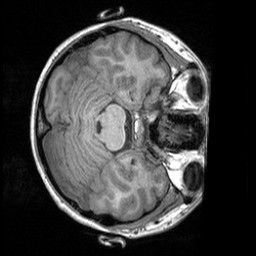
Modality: T1w
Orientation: axial
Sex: female
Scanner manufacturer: siemens
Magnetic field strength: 3 T
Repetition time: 1.9 s
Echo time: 0.00252 s